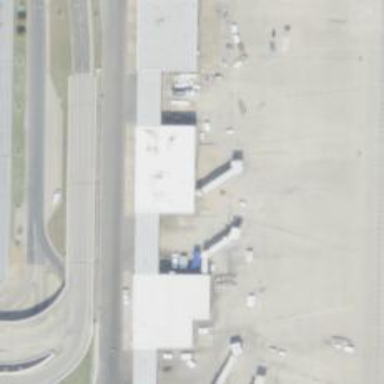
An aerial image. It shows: Airport gate.